Question: I have set up Eclipse to run as smoothly as possible because I was having a lot of problems with it running out of memory in my last machine. One of the configurations was to have it automatically refresh the workspace every time I save. I don't know if that is the problem but I thought I's mention it.
Here's a screenshot of the error:

It happens every time I open Eclipse and save anything. I was also having another problem with something to do with my workspace being compliant with Java 1.6 when I need 1.5. But then I switched and the problem went away. This problem then popped up.
Does anyone know any solution to this because it is really getting annoying now.
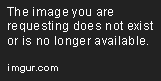
Answer: Which version of Eclipse are you running? It clearly states in the Android docs that Helios is not supported, so if you are running Helios, that can cause issues.
You also don't specify which OS you are running, and Eclipse runs a more than one platform, so all types of things could be going on based on OS and permissions combinations.
Remember that this site is a lot like entering a bug.. the more information you provide, the better answers you get back.